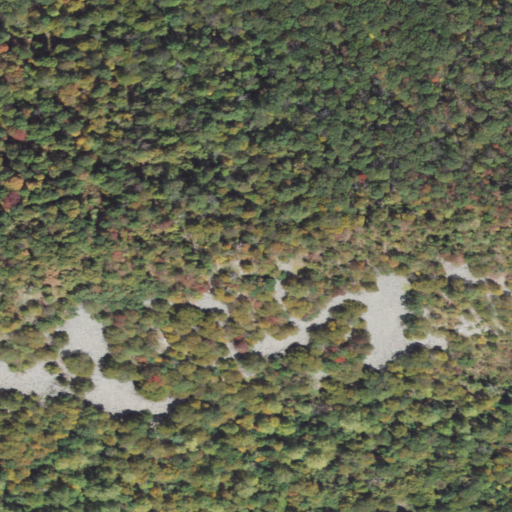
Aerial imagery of gap in Pennsylvania named Cranes Gap containing only deciduous forest